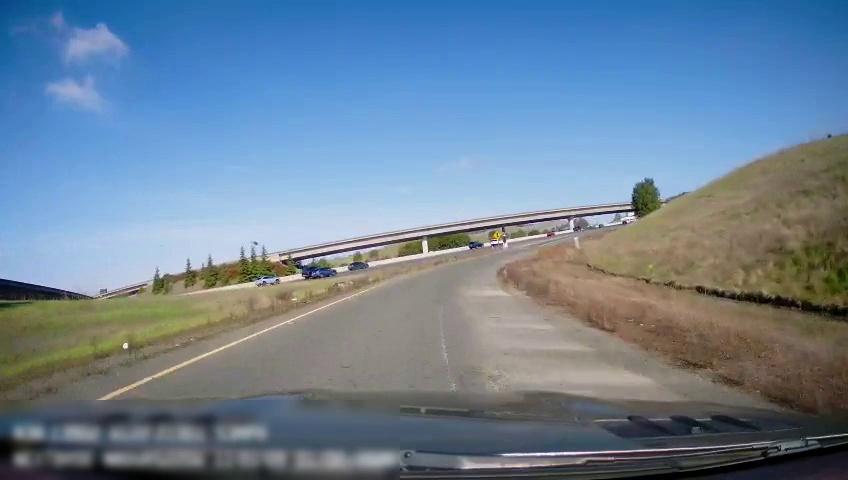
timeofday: Day
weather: Sunny
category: Drivable Space
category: Vehicles | Car
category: Vehicles | SUV
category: Vehicles | Car
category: Vehicles | Car
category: Vehicles | SUV
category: Vehicles | Car
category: Lanes | Current Lane
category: Lanes | Alternate Lane
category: Traffic | Signs